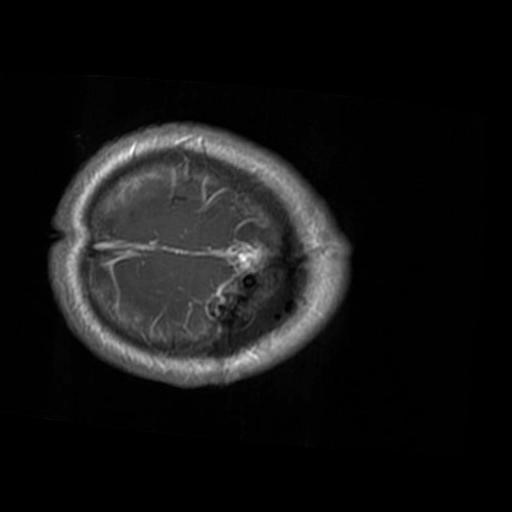
Label: brain_glioma